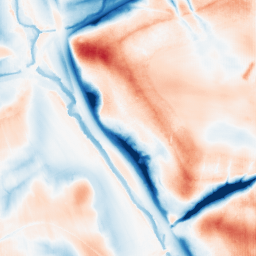
Category: trend_removal
Decomposition family: local_polynomial
Decomposition parameters: window_size: 51
degree: 1
Upsampling method: fft_zeropad
Upsampling parameters: scale: 8
Upsampling scale: 8